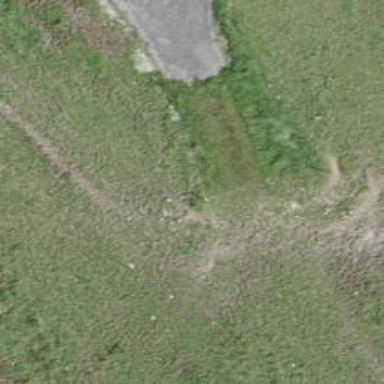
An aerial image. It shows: Grass track with Grade 4 tracktype.